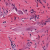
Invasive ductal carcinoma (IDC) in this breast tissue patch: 0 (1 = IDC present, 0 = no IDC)